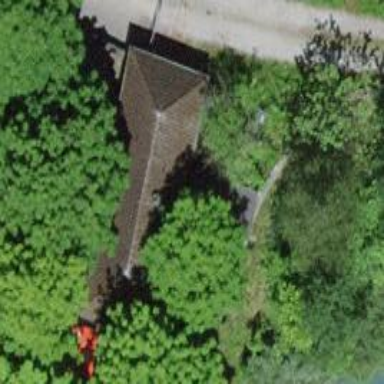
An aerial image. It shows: Hipped roof hut.